Question: I'm using this code for my web assignment:
<URL>
But how do I show the percentage of the bar outside the progress bar like so: ?
I've tried many ways & it is driving me nuts. I've also googled but most results comes up using jQuery, which I'm not supposed to use for my assignment (only CSS, HTML and PHP). Many thanks in advance for the help.
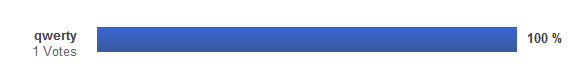
Answer: your html is like this:
'''
<div class="progress-container">
<div style="width:95%"></div>
</div>
'''
you will need additional elements to show the percentage text like so:
'''
<div class="progress-container">
<div style="width:95%"></div>
</div>
<p class="percentage-text">
<span class="percentage-number">95</span>%
</p>
'''
Then you can query the percentage-number element and change the text with JavaScript like so:
'''
var number = 95; // this is the same number you are using to change the graph.
var perc = document.querySelector(".percentage-number");
perc.innerHTML = number;
'''
Check out <URL>. That's one of the reasons why people use jQuery to do this stuff.